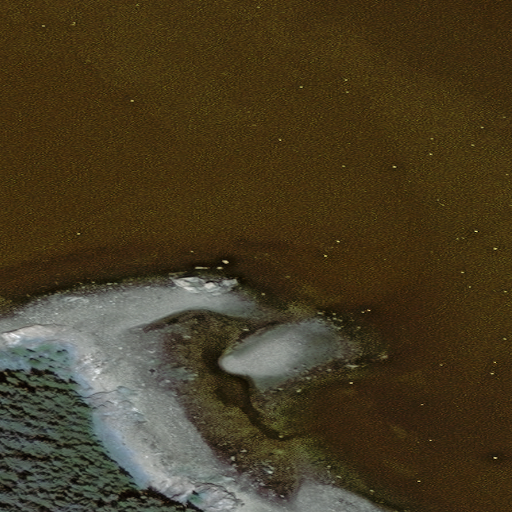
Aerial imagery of point in Alaska named Lemesurier Point containing only unknown